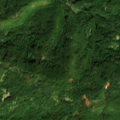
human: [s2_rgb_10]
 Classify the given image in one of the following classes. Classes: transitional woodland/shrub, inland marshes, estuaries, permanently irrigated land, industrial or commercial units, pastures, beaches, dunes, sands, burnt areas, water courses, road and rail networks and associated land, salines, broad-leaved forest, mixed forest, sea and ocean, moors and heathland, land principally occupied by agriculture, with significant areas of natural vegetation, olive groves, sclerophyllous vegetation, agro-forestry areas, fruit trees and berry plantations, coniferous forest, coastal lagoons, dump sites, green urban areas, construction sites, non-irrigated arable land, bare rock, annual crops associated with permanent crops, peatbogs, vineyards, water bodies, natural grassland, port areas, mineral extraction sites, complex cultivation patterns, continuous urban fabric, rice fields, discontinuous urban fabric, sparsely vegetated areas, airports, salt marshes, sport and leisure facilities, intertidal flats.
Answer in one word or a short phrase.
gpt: broad-leaved forest